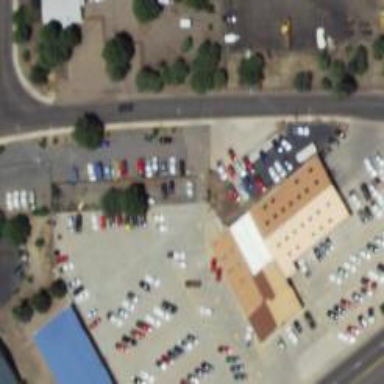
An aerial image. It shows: Building housing car shop.